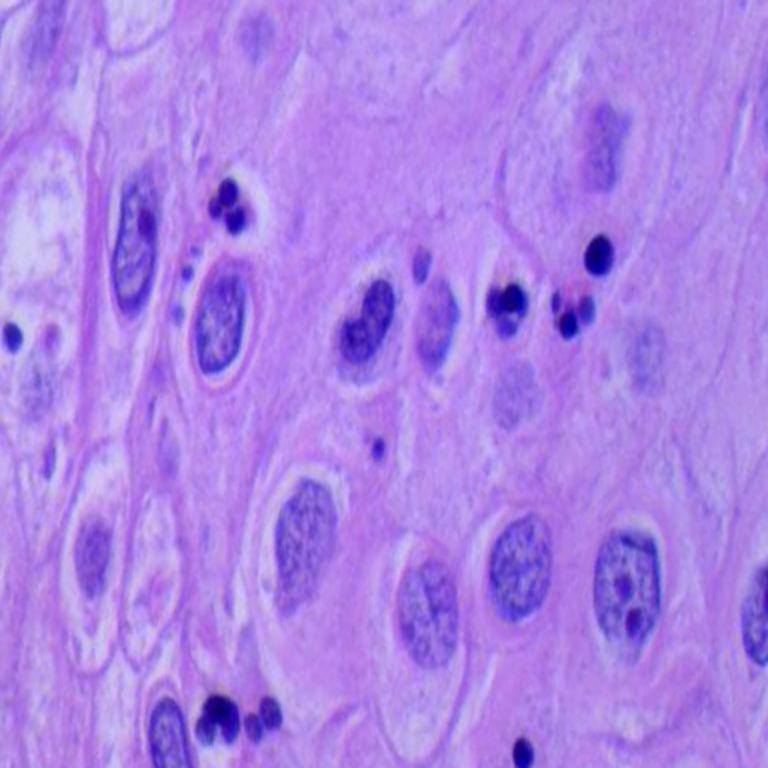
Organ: lung
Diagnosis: squamous carcinomas